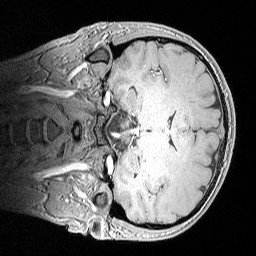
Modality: MP2RAGE
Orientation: coronal
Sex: male
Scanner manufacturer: siemens
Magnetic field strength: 3 T
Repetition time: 5 s
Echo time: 0.00292 s